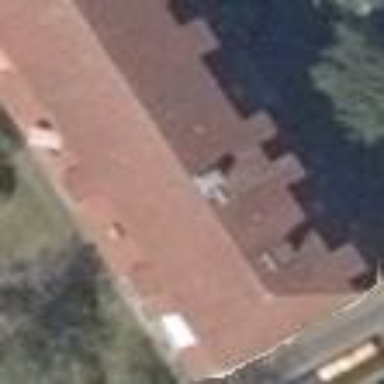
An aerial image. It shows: Gabled roof adorns the apartments building.